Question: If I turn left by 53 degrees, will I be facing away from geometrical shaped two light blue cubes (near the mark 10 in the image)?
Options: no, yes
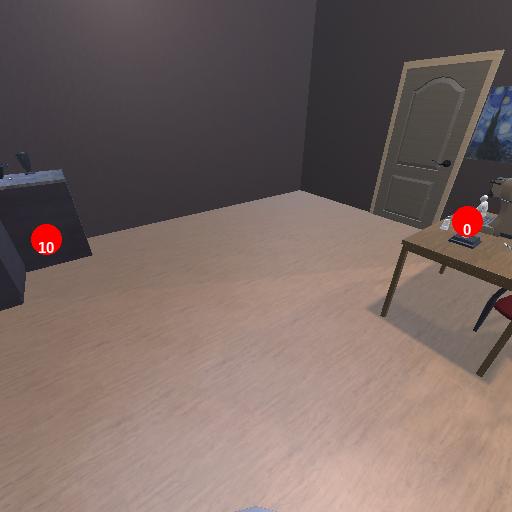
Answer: no